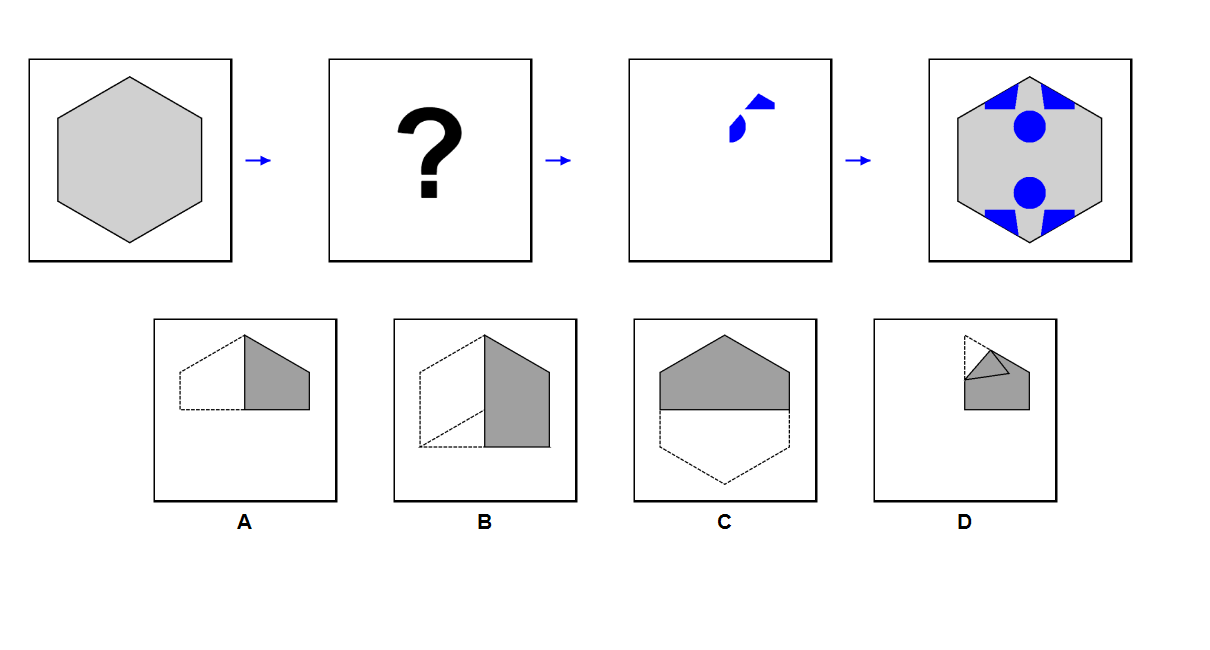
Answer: B